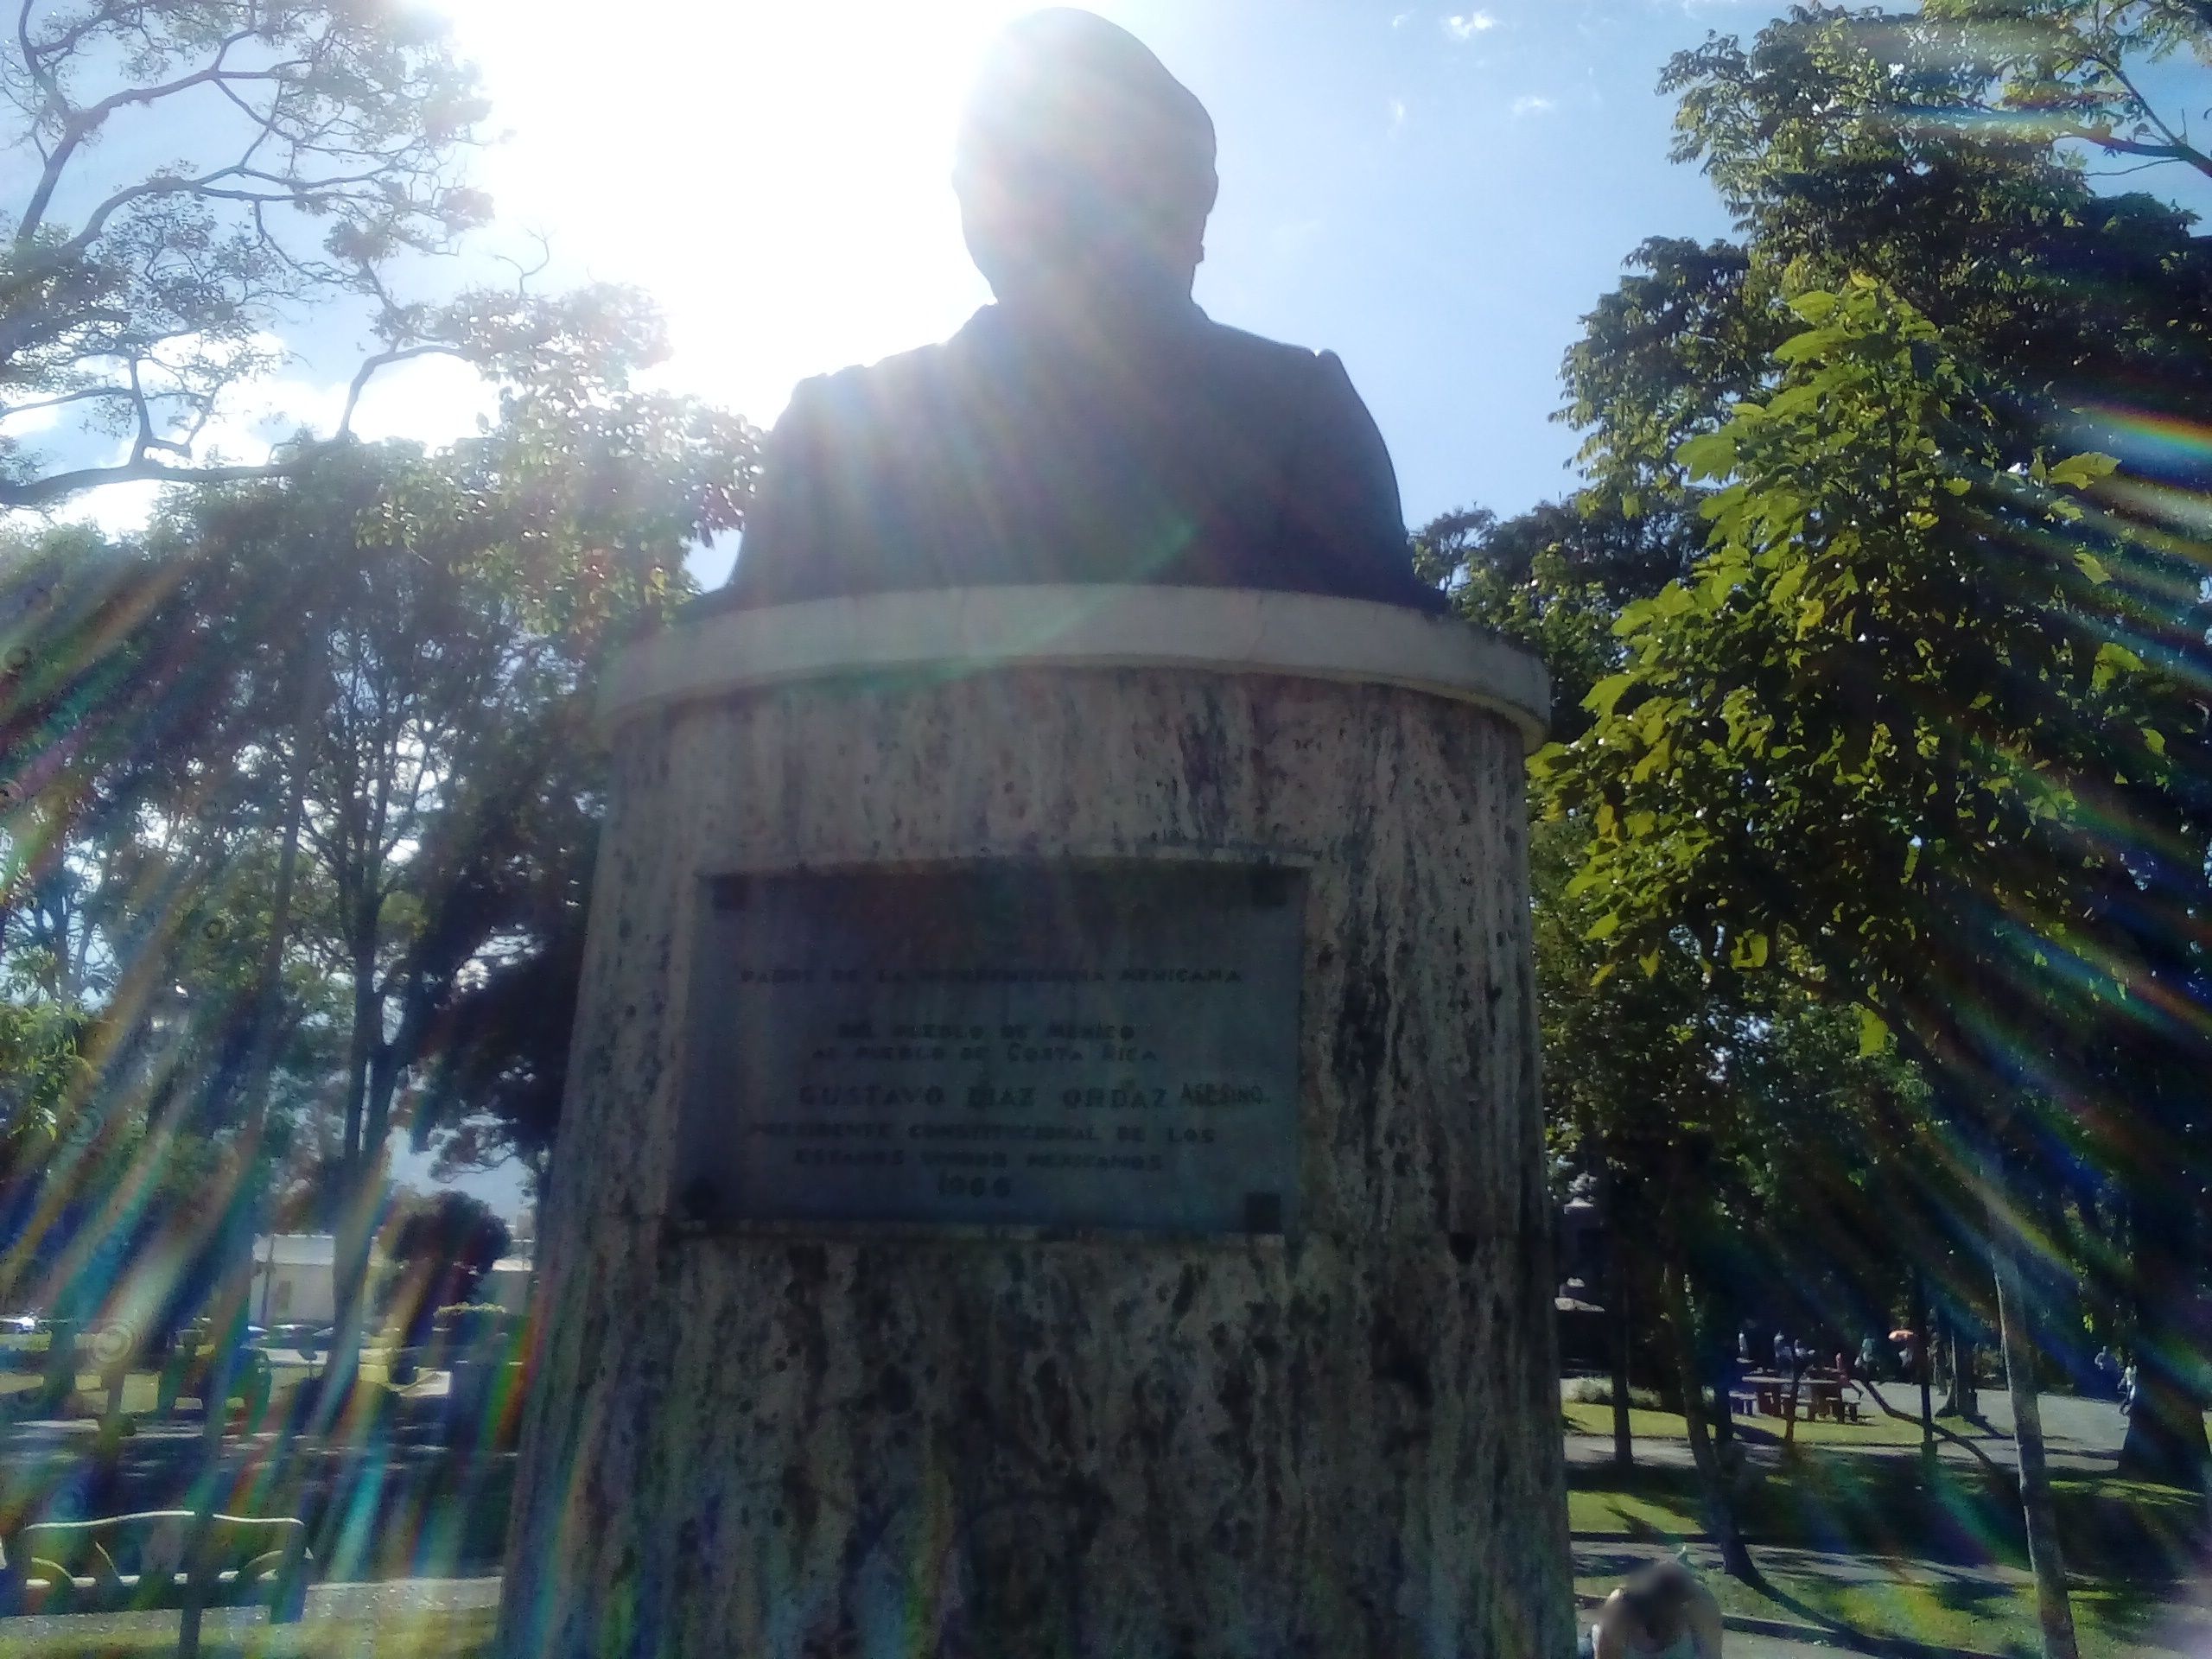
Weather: clear
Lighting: day
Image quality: good
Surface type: walking surface
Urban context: urban centre
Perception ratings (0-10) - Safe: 4.14, Lively: 2.57, Beautiful: 5.71, Boring: 3.75, Depressing: 1.17, Wealthy: 8.04